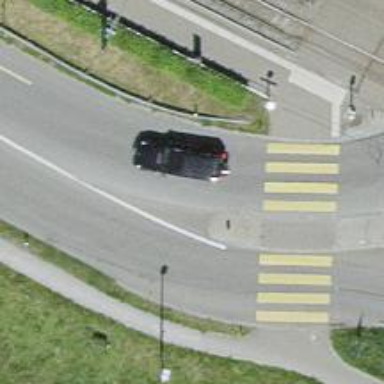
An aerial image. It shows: Primary road with asphalt surface and designated cycle lane.